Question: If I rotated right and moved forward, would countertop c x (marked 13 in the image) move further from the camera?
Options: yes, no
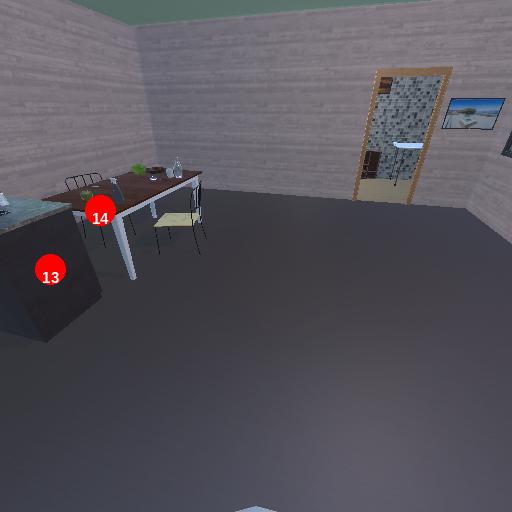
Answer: yes